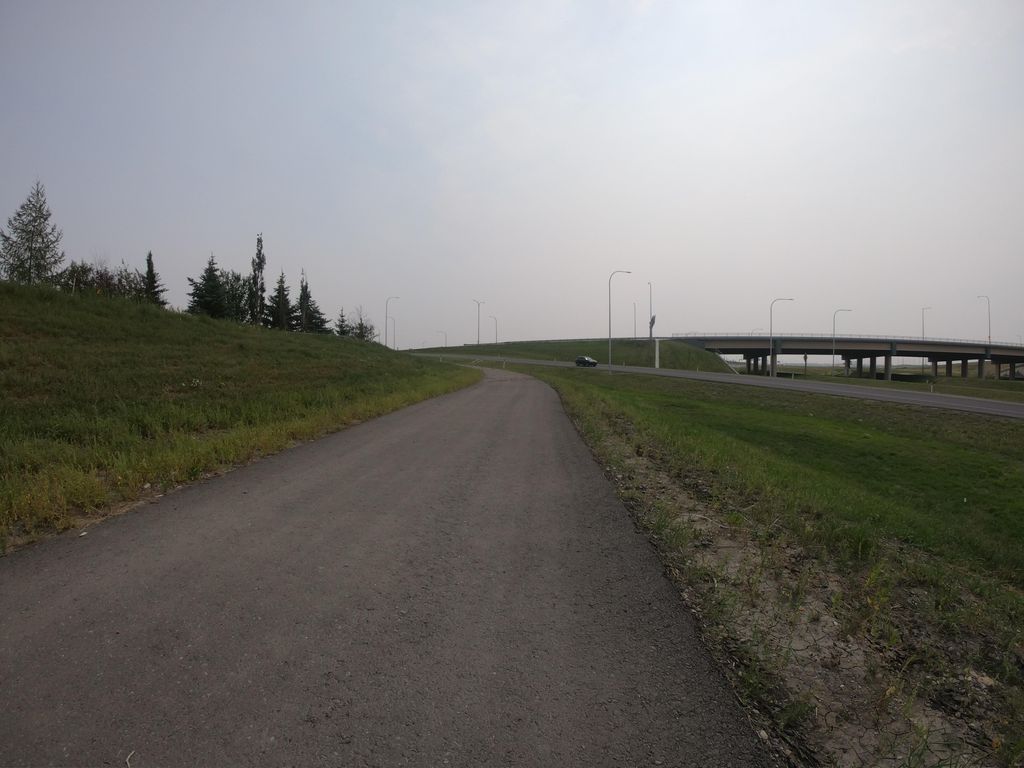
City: calgary